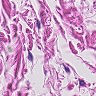
Metastatic tissue present: no